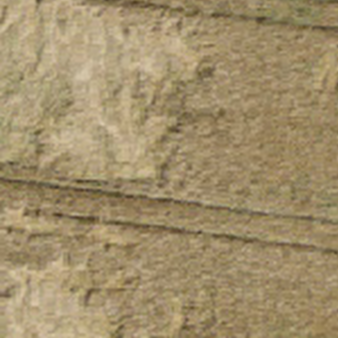
Label: other